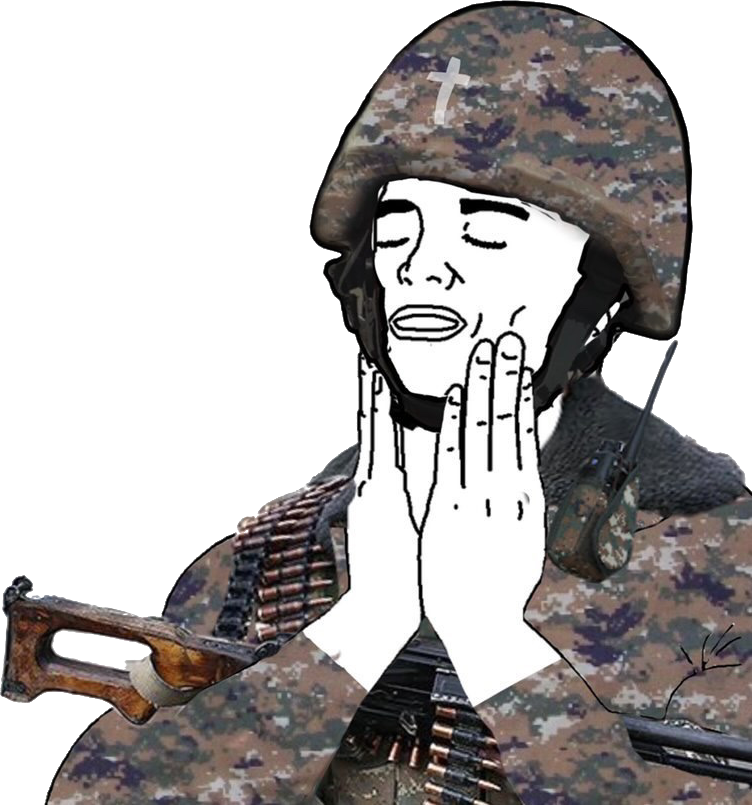
Label: 5_Feels_Good